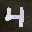
Label: 4